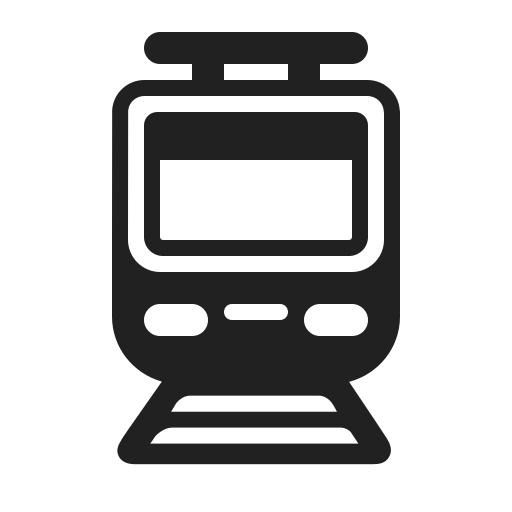
tram high contrast